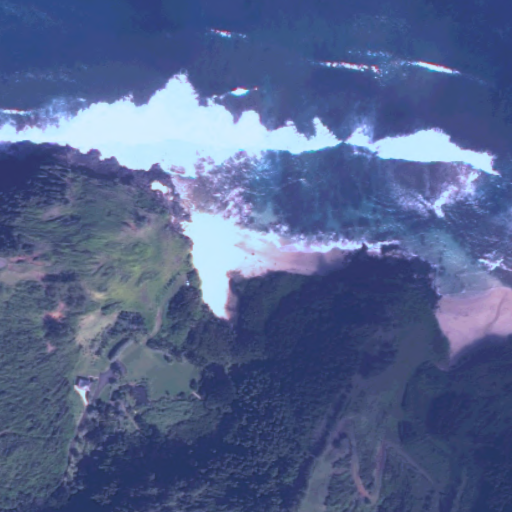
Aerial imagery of beach in Hawaii named Waiakalua Nui Beach containing only unknown